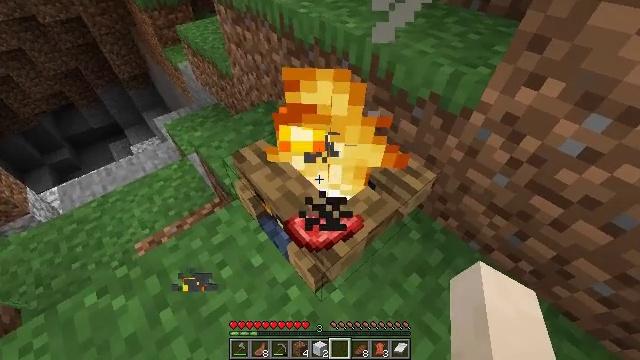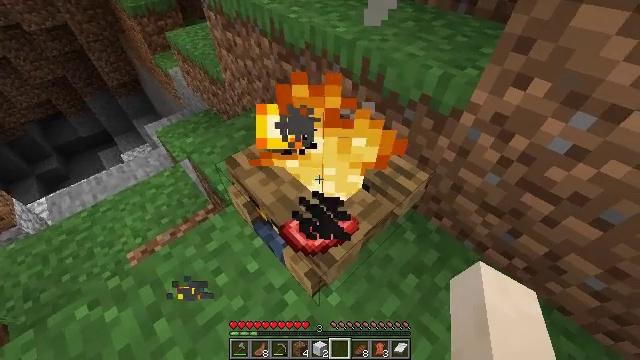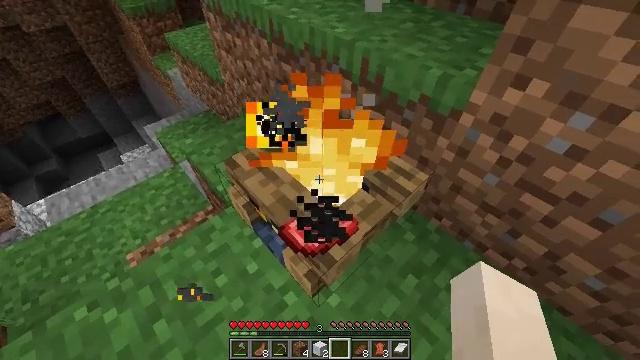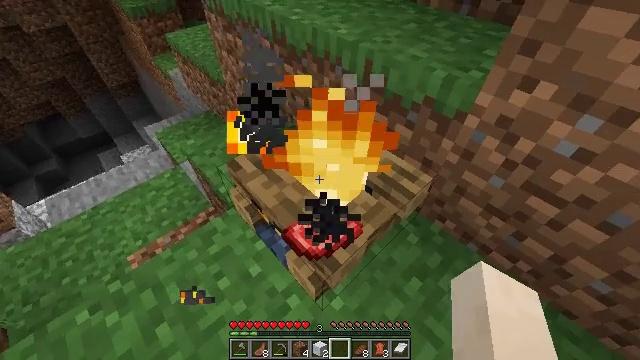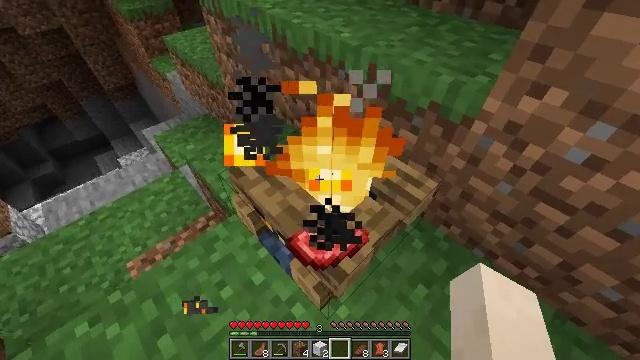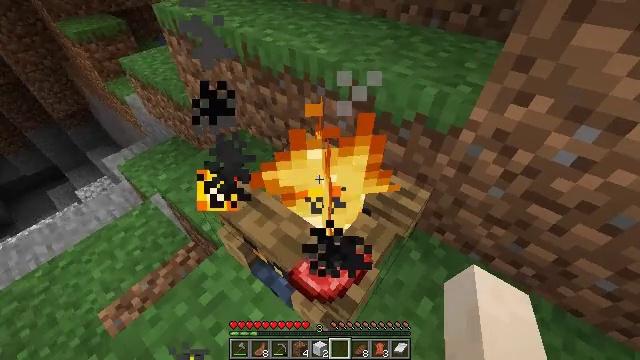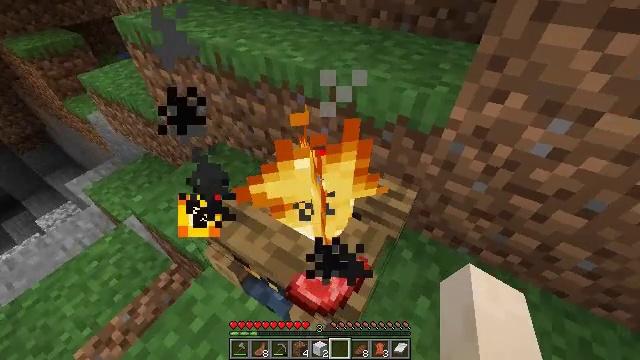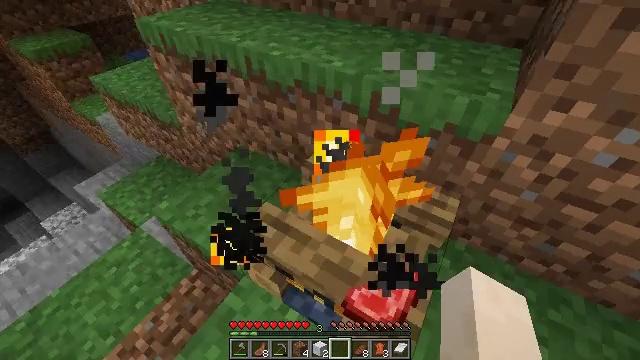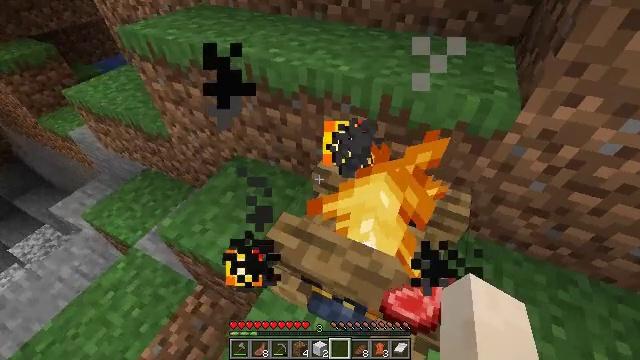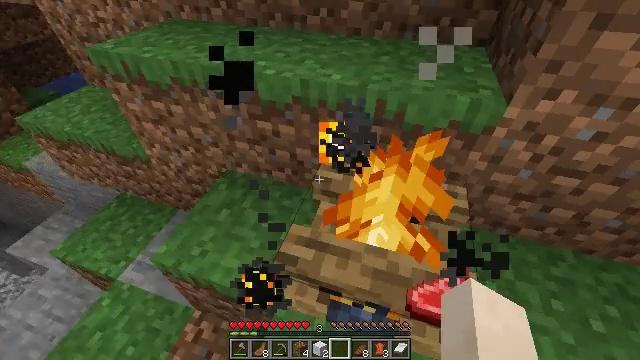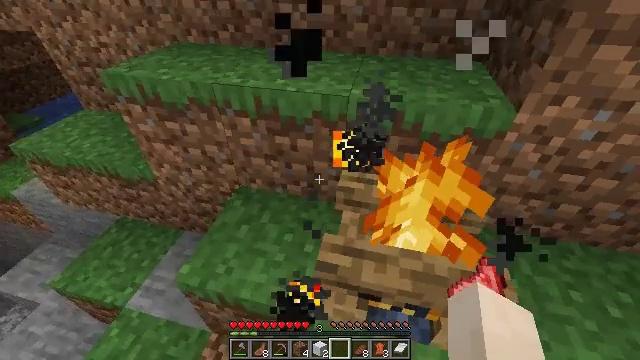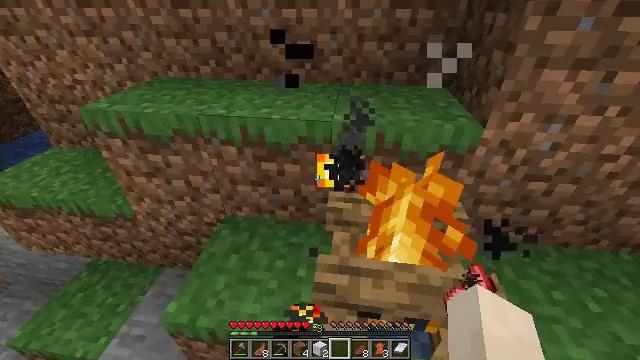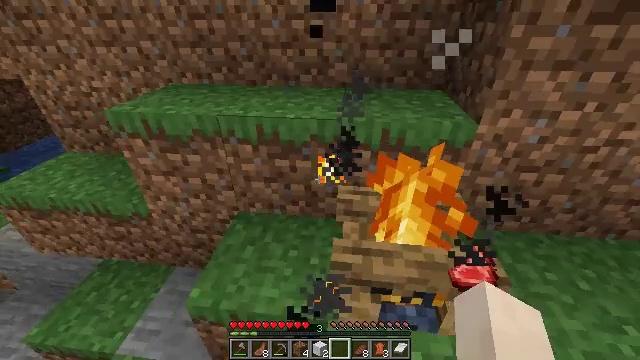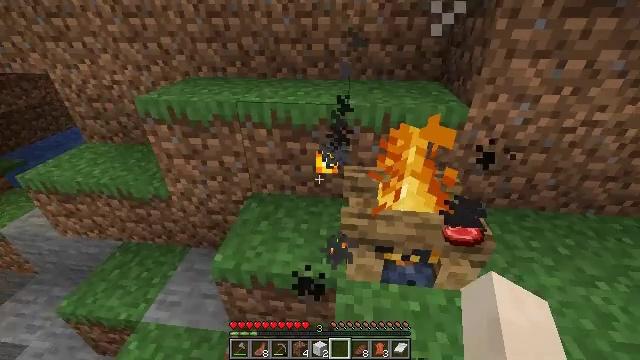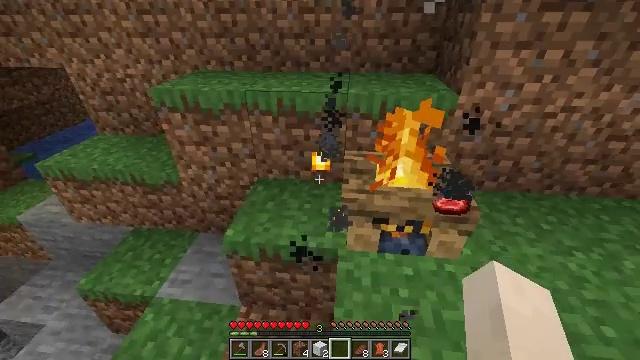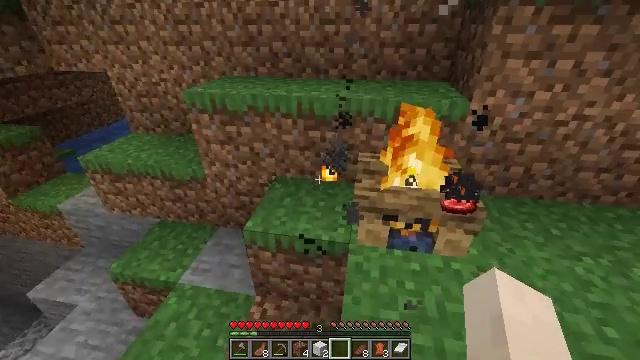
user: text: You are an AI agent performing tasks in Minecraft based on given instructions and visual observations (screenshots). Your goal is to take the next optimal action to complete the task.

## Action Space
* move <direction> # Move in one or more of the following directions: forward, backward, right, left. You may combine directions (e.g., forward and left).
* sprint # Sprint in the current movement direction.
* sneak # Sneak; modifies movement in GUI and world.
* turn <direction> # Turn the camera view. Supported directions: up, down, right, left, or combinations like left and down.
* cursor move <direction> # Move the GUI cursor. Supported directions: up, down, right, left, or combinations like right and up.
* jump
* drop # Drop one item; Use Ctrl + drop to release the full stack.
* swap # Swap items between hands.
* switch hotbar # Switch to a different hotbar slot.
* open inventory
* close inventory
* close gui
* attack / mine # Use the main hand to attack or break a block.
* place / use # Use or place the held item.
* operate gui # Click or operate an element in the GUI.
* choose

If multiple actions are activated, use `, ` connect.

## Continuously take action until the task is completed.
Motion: motion action
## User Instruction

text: Mine the campfire to collect it.
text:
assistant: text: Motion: turn right
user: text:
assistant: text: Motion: no_op
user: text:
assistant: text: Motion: move forward and move left
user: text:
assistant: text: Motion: move forward and move left
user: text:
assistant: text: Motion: move forward and move left, turn right and up
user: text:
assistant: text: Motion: move left, turn right and up
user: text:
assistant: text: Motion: move left
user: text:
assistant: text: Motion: move left, turn right
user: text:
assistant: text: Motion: move left, turn right and up
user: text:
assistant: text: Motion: move back and move left, turn right and up
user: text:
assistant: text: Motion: move back, turn right and up
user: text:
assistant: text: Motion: move back, turn right and up
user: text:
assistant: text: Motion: move back
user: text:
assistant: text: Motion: move back
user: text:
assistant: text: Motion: move back, turn left and up
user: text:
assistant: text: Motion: move back, turn left and up
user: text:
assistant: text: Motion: move back, turn left and up
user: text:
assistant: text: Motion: move back, turn left
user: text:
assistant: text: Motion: move back, turn left
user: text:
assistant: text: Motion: move back, turn left and up
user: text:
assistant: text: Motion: turn left and up
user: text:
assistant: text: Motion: turn left and up
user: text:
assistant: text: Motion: move forward, turn left and up
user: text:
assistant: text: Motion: move forward, turn left and up
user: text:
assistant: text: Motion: move forward
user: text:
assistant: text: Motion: move forward
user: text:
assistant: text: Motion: move forward, turn left
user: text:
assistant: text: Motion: move forward, turn left
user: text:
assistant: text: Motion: move forward, turn left, jump
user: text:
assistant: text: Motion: move forward, turn left and down, jump